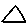
Label: triangle